Question: How can I create a animated loading effect like the below image in iOS? Someone kindly give me an idea or point me to any examples.

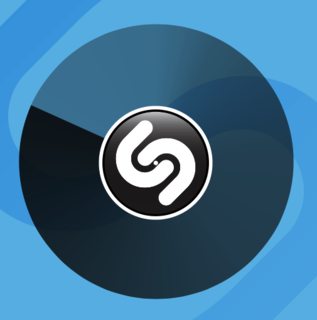
Answer: I have a very good idea how this works (I work for Shazam and wrote this animation) so...
Whilst I doubt you want an animation that has all the subtleties of the Shazam version, I will explain the basic idea.
Firstly the animation is composed of five main parts.
1. A CAShapeLayer that forms the circle
2. A CABasicAnimation that keeps our animation in time
3. A timer that tells our shape layer to redraw
4. A mask layer that will rotate and mask our shape layer
5. A Logo that sits on top of the shape layer (It doesn't have to be shazam)
So firstly create the CAShapeLayer
'''
CAShapeLayer *newPieLayer = [CAShapeLayer layer];
[newPieLayer setFillColor:[UIColor blackColor].CGColor];
[[self layer] addSublayer:newPieLayer];
return newPieLayer;
'''
Create the mask layer and add it to the circle layer, your mask image should a circle that sweeps from zero alpha to 100% alpha
'''
self.maskLayer = [CALayer layer];
[self.maskLayer setBounds:self.bounds];
[self.maskLayer setPosition:CGPointMake(self.bounds.size.width/ 2, self.bounds.size.height/2)];
[self.maskLayer setContents:(id)[UIImage imageNamed:kMaskImageName].CGImage];
newPieLayer.mask = self.maskLayer;
'''
Create the animation that will keep us in sync and add it to the mask layer
'''
CABasicAnimation *anim = [CABasicAnimation animationWithKeyPath:@"transform.rotation.z"];
anim.fromValue = [NSNumber numberWithFloat:startRadians];
anim.toValue = [NSNumber numberWithFloat:M_PI * 2];
anim.duration = timeInterval;
anim.delegate = delegate;
anim.TimingFunction = [CAMediaTimingFunction functionWithName:kCAMediaTimingFunctionLinear];
[maskLayer addAnimation:anim forKey:kMaskRotationAnimationKey];
'''
Create and start the timer that we want to do our drawing from
'''
[NSTimer scheduledTimerWithTimeInterval:kAnimationFireRate target:self selector:@selector(updateTimerFired:) userInfo:nil repeats:YES];
'''
In the timer callback set the path for the layer
'''
float rotation = [[[maskLayer presentationLayer] valueForKeyPath:@"transform.rotation.z"] floatValue];
decibelPath = CGPathCreateArc(animationCenter, inRadius, endAngle, rotation);
[self.layerOne setPath:decibelPath];
'''
Now you should have something that looks very similar